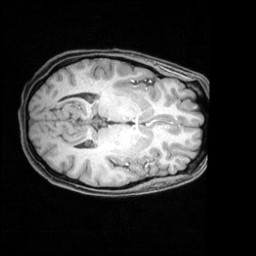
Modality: T1w
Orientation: axial
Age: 26
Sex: female
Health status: healthy